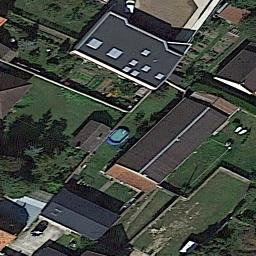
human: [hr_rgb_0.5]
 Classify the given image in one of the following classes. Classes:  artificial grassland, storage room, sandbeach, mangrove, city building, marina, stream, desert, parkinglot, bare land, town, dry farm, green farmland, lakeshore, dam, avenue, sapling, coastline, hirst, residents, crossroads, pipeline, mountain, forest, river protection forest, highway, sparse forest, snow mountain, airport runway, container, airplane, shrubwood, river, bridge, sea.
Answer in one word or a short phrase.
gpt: residents